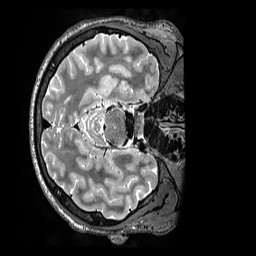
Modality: T2w
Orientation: axial
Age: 30
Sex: male
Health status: ill
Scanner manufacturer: siemens
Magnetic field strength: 3 T
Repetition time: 3.2 s
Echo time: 0.564 s